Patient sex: F
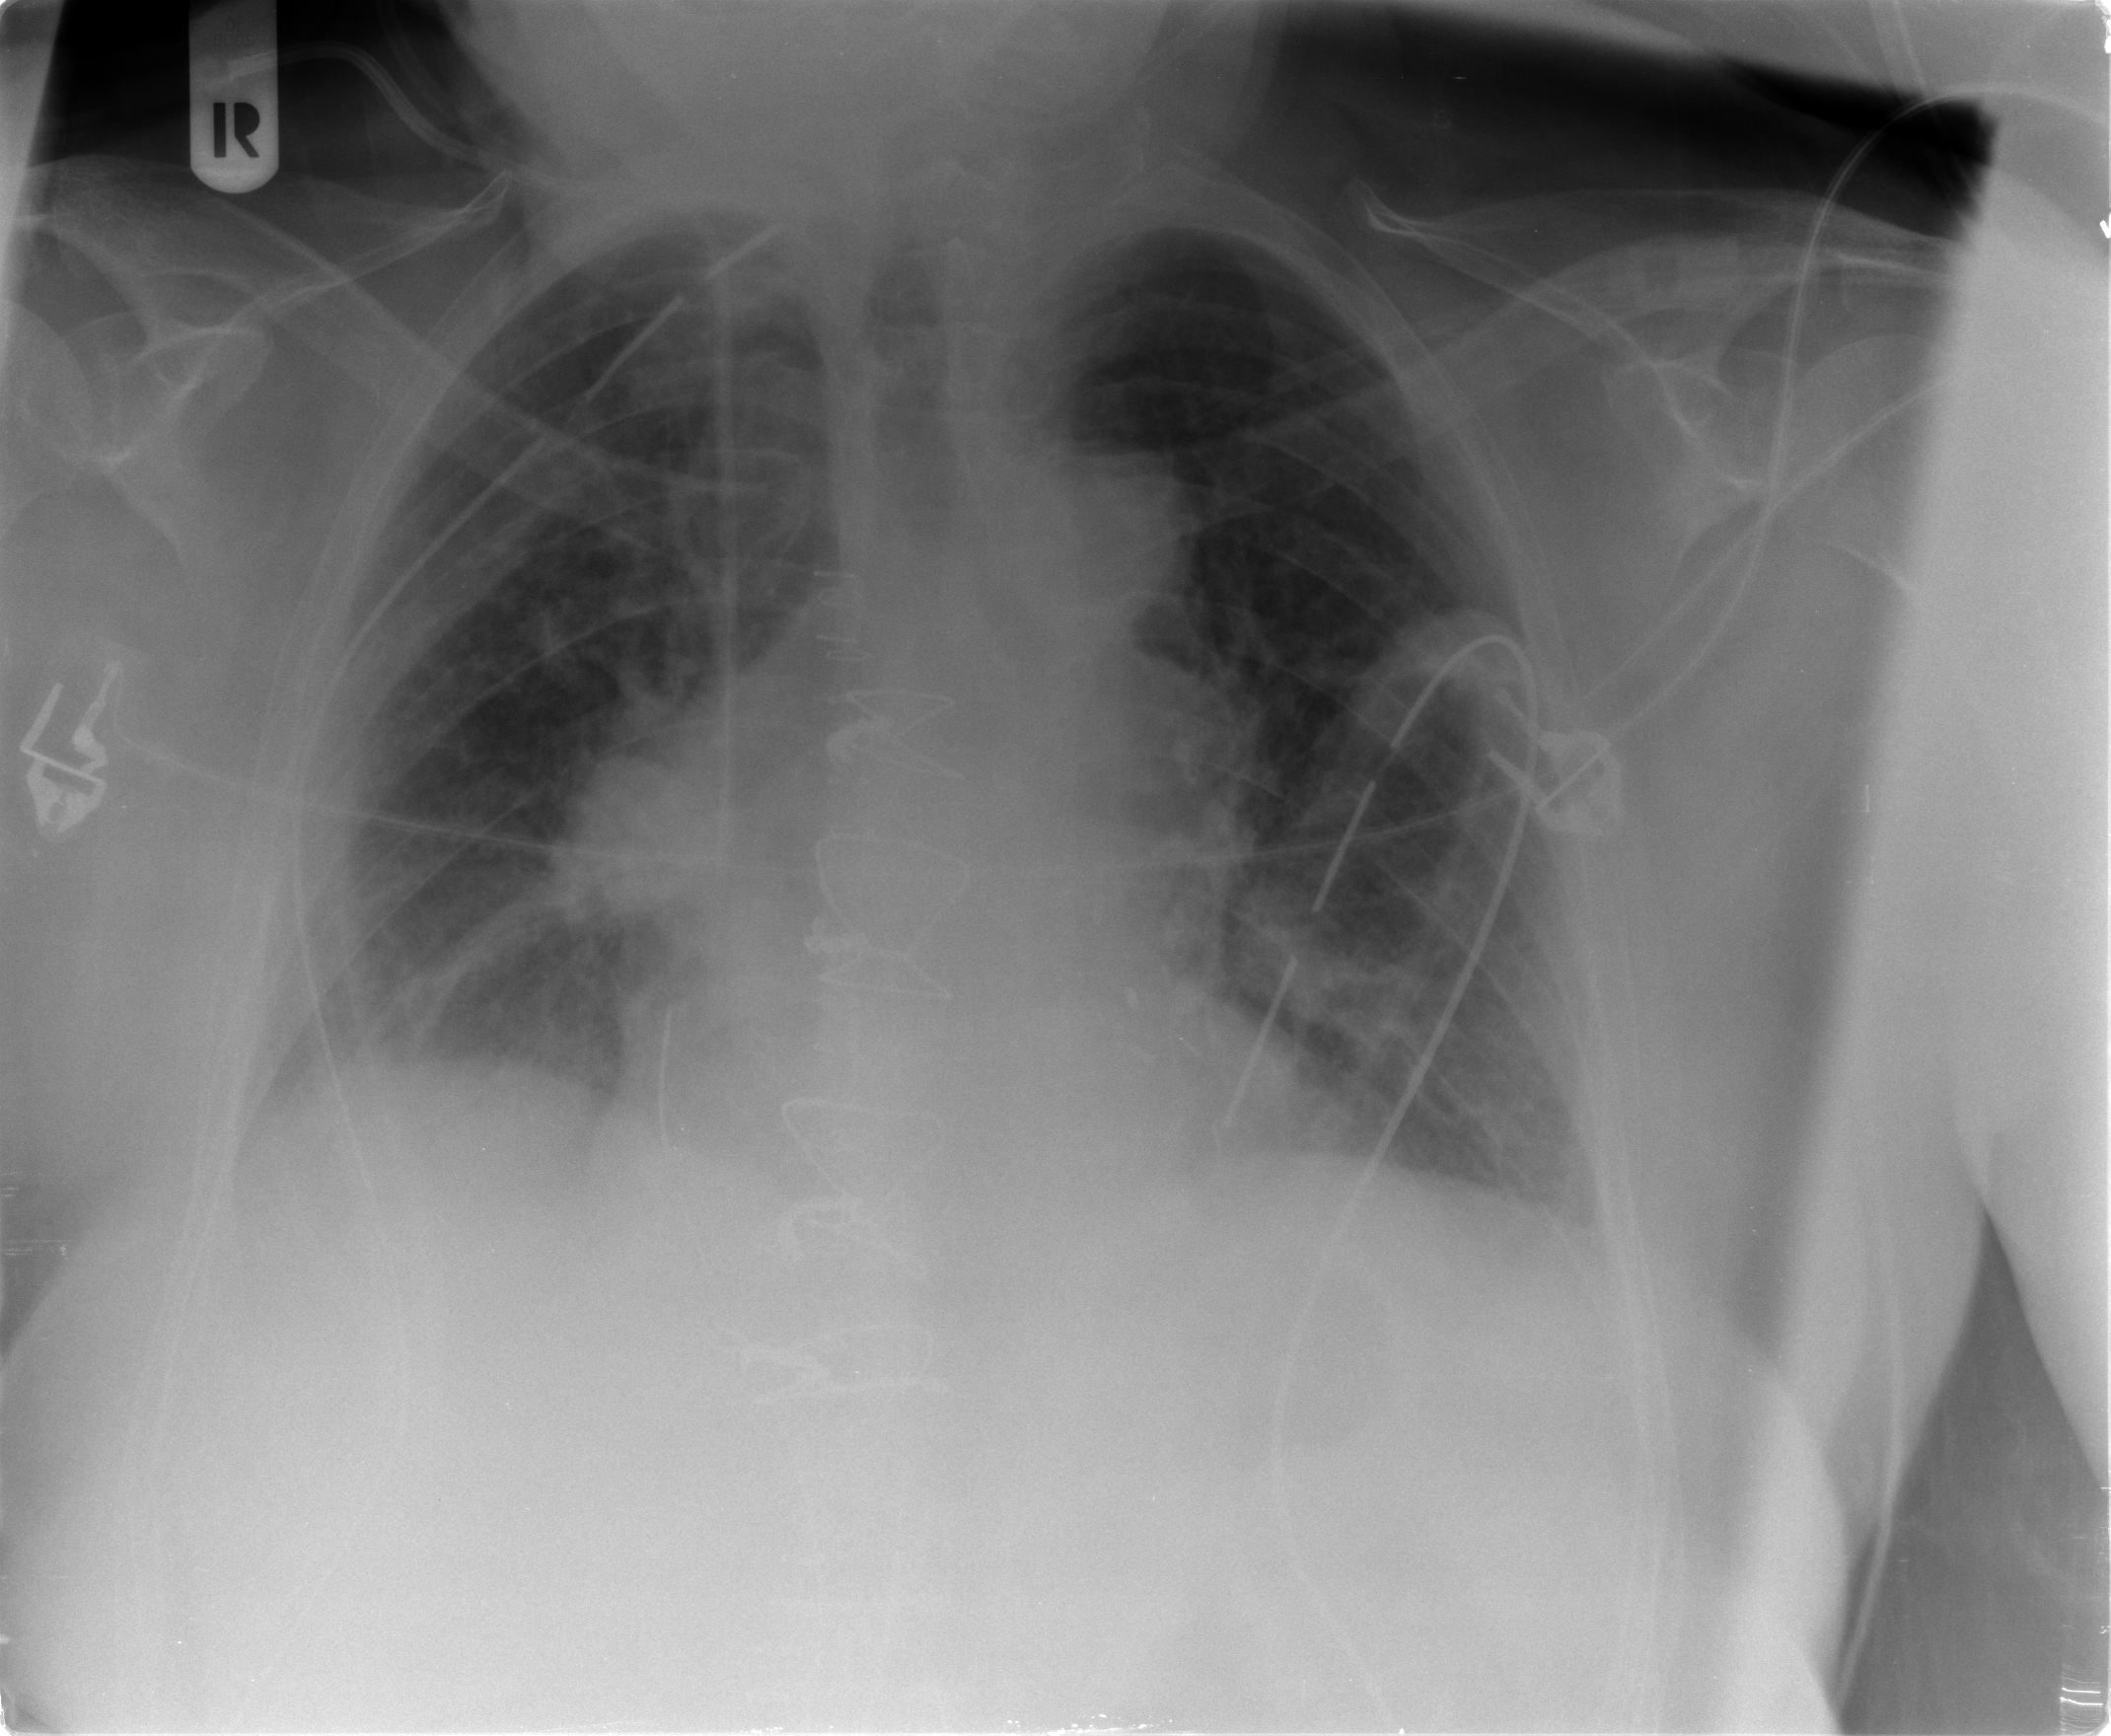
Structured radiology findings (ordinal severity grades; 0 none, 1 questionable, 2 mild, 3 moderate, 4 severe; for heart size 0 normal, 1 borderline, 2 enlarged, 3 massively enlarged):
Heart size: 0
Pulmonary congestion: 2
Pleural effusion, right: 1
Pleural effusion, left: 1
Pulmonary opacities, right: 0
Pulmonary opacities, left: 0
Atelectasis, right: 2
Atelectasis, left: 2